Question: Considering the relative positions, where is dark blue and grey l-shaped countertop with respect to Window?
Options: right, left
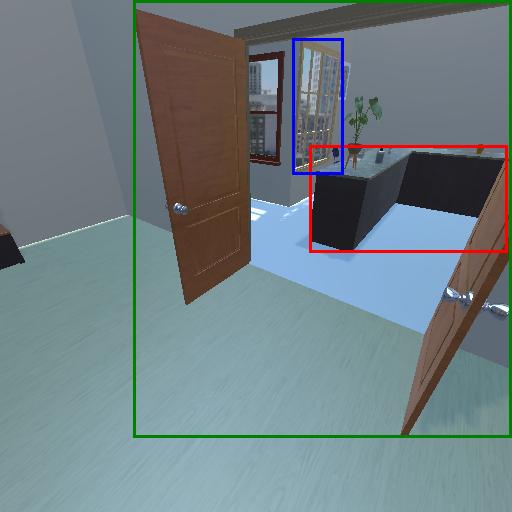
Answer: right